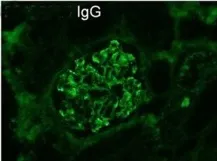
Renal pathological presentation of two proband. For immunofluorescence.
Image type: pathology (immunostaining)